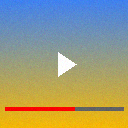
Screen state: on